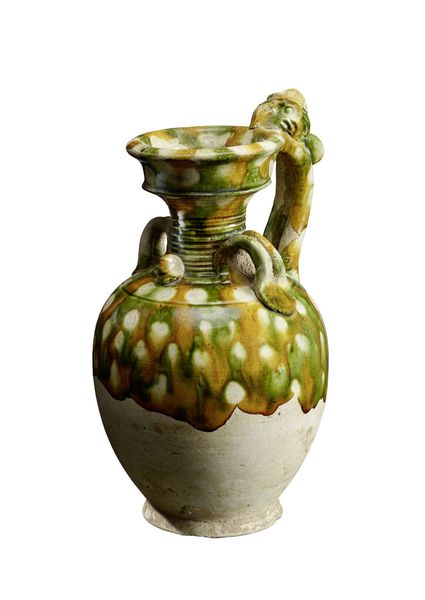
Standort: Hamburg
Institution: Museum für Kunst und Gewerbe Hamburg
Schlagwörter: weiß, grün, amphore, henkel, keramik, krug, griff, tupfen, schlange, griffe, dynastie, bleiglasur, irdenware, tang, tangdynastie, táng cháo, sancai